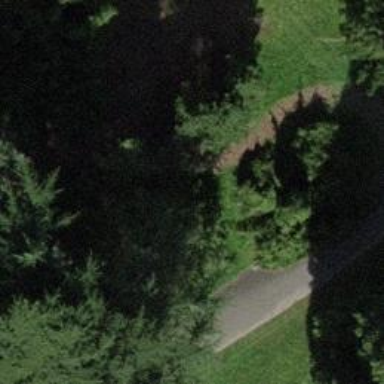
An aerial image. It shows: Unpaved footway.